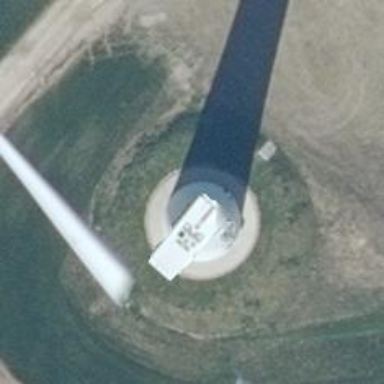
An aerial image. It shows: Wind generator powered by horizontal axis wind turbine.